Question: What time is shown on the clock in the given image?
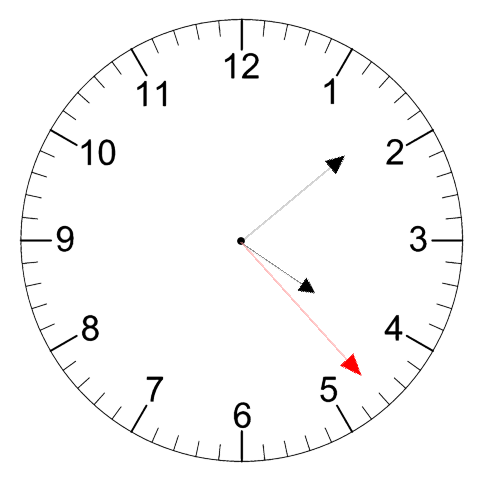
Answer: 04:08:23